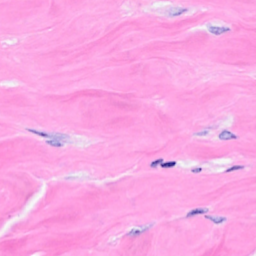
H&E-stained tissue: Breast